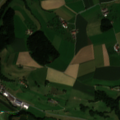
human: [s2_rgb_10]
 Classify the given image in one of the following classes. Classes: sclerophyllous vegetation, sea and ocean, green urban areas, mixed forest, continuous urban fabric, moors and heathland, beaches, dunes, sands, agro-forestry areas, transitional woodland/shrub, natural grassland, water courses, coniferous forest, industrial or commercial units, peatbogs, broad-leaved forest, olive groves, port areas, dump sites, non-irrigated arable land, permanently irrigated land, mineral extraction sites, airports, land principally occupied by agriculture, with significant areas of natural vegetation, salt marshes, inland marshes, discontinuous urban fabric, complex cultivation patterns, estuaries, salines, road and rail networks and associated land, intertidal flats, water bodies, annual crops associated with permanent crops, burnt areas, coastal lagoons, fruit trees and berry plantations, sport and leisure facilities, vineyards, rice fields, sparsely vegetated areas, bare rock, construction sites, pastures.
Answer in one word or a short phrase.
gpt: non-irrigated arable land, complex cultivation patterns, coniferous forest